四年级 · 算术
如图中点 A 表示的数可能是（ ）。

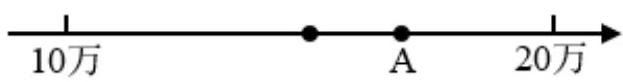
A. 120000
B. 150700
C. 168340
D. 188200
答案: C